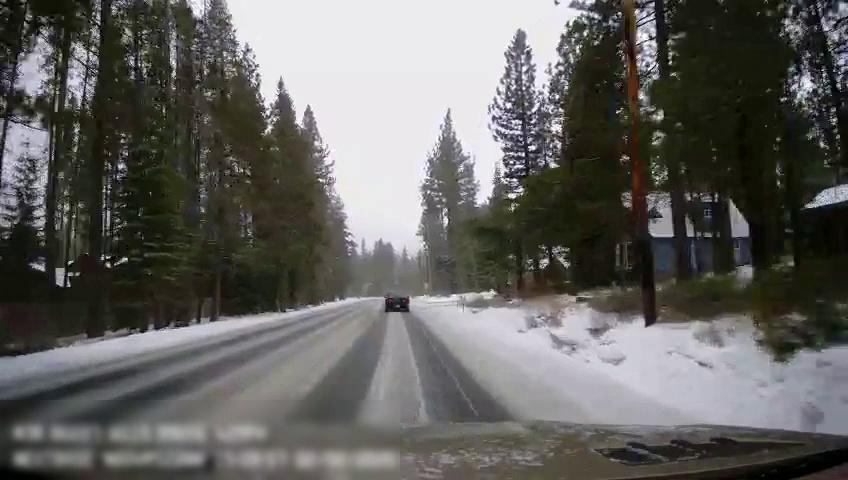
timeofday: Day
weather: Snowy
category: Drivable Space
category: Vehicles | Car
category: Lanes | Current Lane